Question: I have a view controller which opens 'UIViewController' with 'UIViewPicker' like this:
'''
-(void)operationClicked:(id)sender {
ChoseOperationViewController *picker = [[ChoseOperationViewController alloc] initWithNibName:@"ChoseOperationViewController" bundle:[NSBundle mainBundle]];
[self.view addSubview:picker.view];
[picker animateSlideOut];
}
'''
ChoseOperationViewController is custom UiViewController class with nib that hold 'UiViewPicker' and 'UINavigationBar'
I've connected "Anuluj" (Cancel) button to the action as it's shown on the picture below:

When I click on the button I get the '-[ChoseOperationViewController performSelector:withObject:withObject:]: message sent to deallocated instance 0x7569fd0' and cancelClicked method is not beeing called. Why is that?
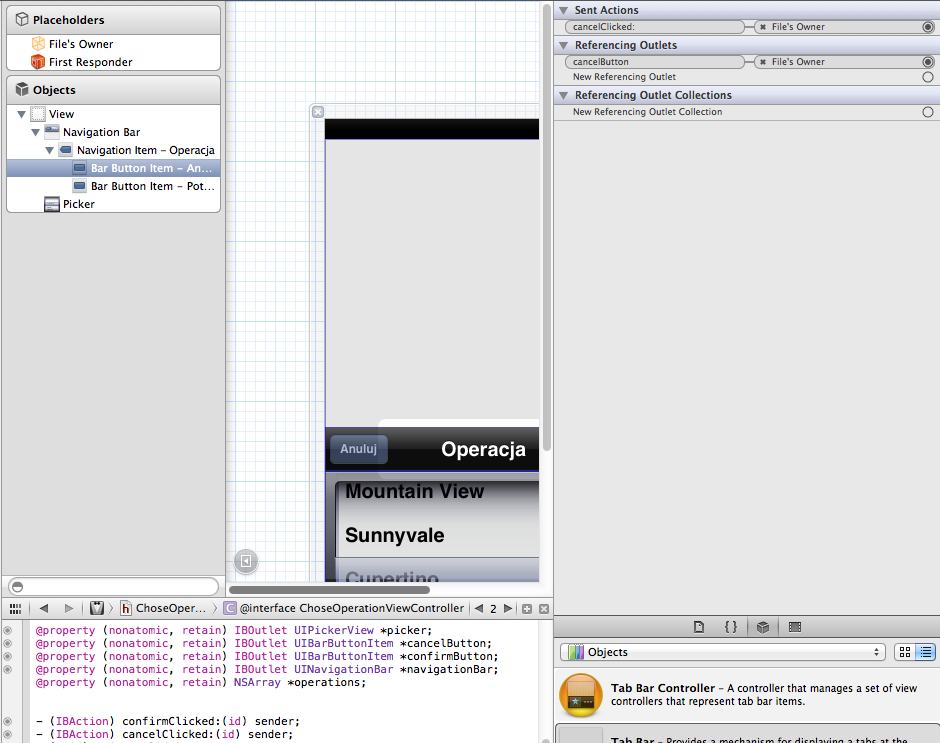
Answer: '''
-(void)operationClicked:(id)sender {
ChoseOperationViewController *picker = [[ChoseOperationViewController alloc] initWithNibName:@"ChoseOperationViewController" bundle:[NSBundle mainBundle]];
[self.view addSubview:picker.view];
[picker animateSlideOut];
}
'''
This will create an instance of 'ChoseOperationViewController' and add it's view as a subview to 'self.view'. But when the method '-(void)operationClicked:(id)sender' returns, you have no strong reference to the instance you just created - therefore ARC will deallocate it.
When the user touches the cancel button, it will try to send the message to the instance that is deallocated and the app crashes.
Add an instance variable to your 'UIViewController':
'''
@implementation MyViewController {
ChoseOperationViewController *picker;
}
'''
and change your code in 'operationClicked' to:
'''
-(void)operationClicked:(id)sender {
if(!picker) {
picker = [[ChoseOperationViewController alloc] initWithNibName:@"ChoseOperationViewController" bundle:[NSBundle mainBundle]];
[self.view addSubview:picker.view];
}
[picker animateSlideOut];
}
'''
This will prevent the 'ChoseOperationViewController' instance from being deallocated